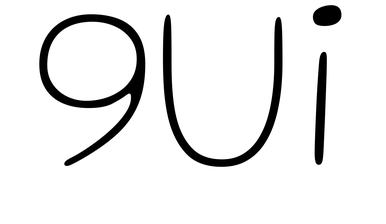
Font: Gluten_Thin